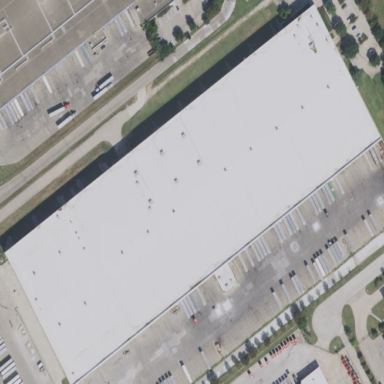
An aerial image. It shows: Warehouse building.